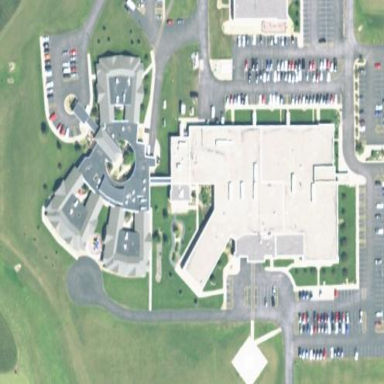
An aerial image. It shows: Hospital building.